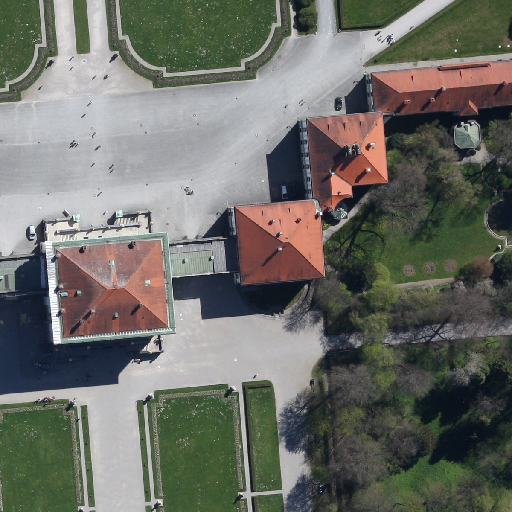
Referring expression: impervious surface